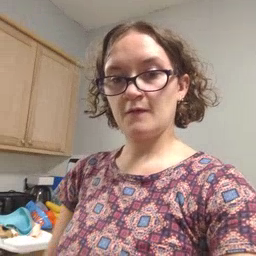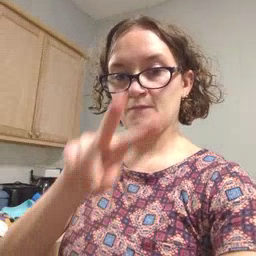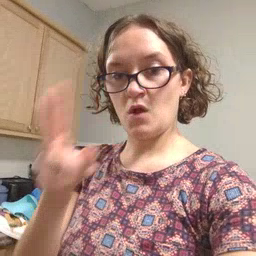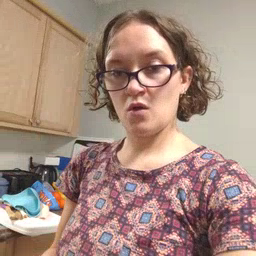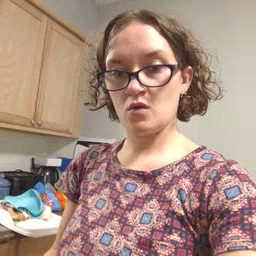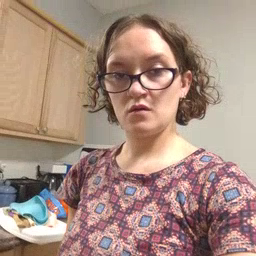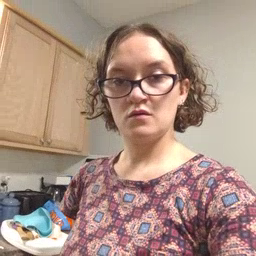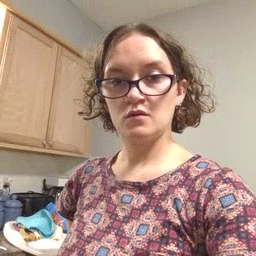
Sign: fall